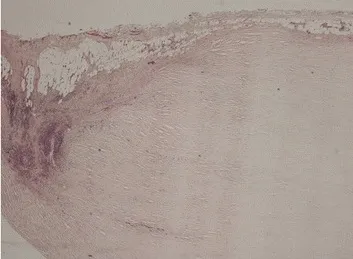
Histological image of the parietal pleura showing typical signs of a pleural plaque (fat tissue in the border area).
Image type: pathology (h&e)